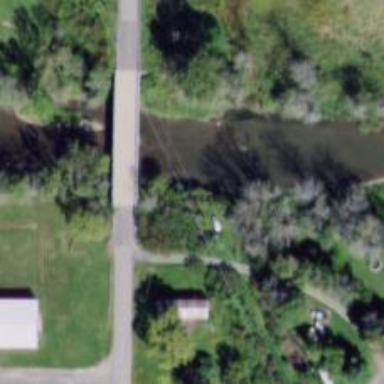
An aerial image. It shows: Abandoned bridge.